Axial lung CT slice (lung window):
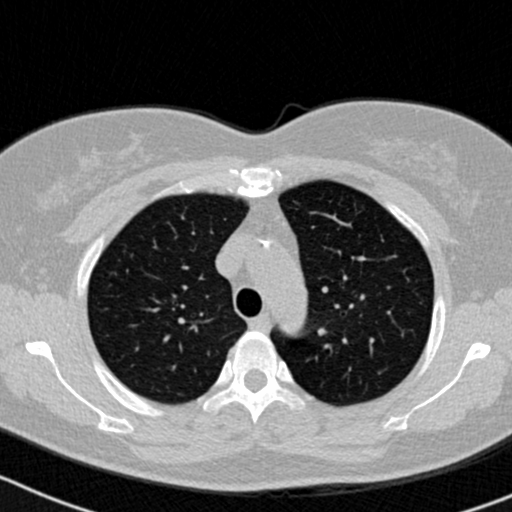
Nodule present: no